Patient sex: M
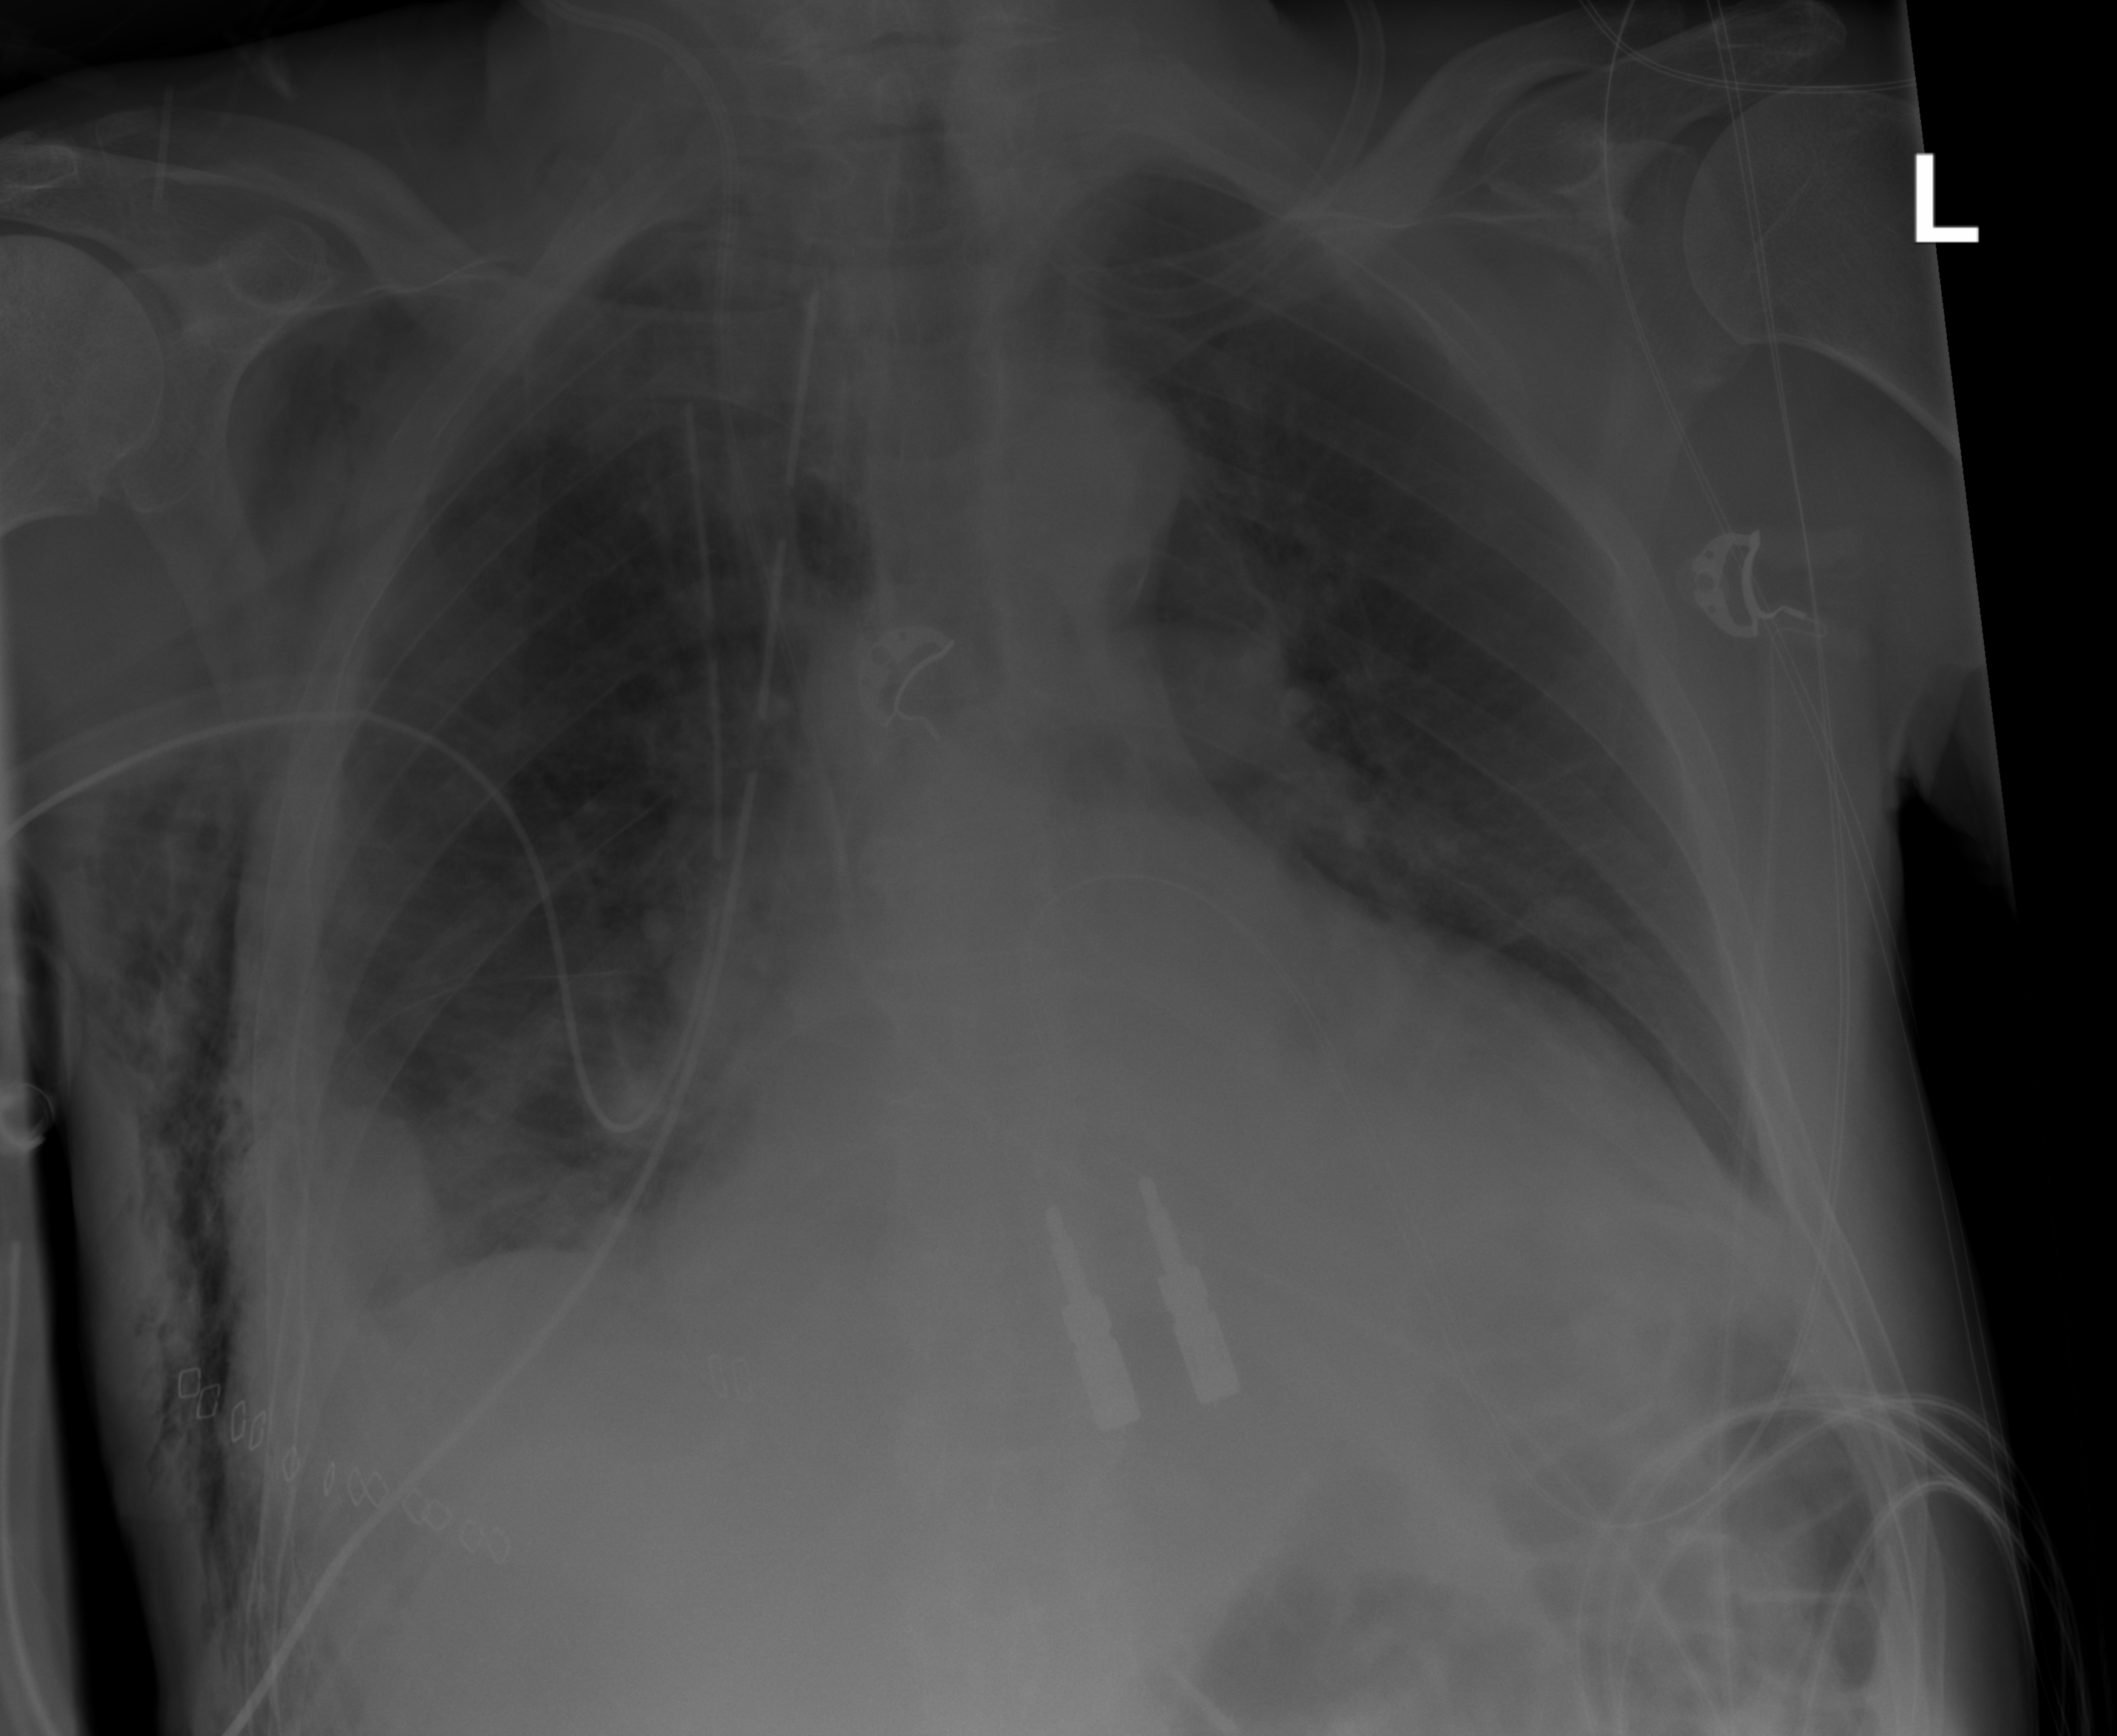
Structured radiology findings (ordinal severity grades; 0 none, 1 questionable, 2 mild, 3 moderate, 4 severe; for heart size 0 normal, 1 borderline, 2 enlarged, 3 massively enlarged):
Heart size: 2
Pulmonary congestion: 2
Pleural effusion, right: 2
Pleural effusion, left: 0
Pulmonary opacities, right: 2
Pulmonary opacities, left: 0
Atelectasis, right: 2
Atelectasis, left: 0